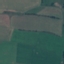
Land use / land cover class: Pasture